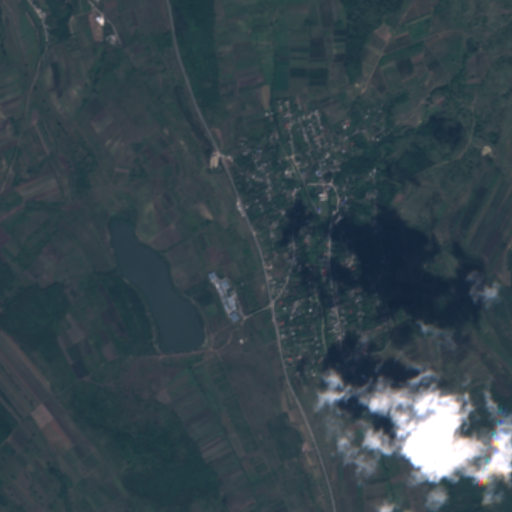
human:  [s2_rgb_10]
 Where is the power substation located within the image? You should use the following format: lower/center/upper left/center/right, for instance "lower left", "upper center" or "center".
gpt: The power substation is located in the center of the image.
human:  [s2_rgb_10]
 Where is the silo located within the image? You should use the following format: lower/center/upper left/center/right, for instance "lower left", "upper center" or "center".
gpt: The silo is located in the center of the image.
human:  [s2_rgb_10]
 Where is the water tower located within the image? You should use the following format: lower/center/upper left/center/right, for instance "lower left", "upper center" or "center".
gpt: The water tower is located in the upper center of the image.
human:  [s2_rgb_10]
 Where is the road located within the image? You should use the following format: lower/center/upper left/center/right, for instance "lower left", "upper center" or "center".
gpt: There is no road in the image.